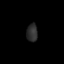
Tissue: lung
Cell type: Others
Senescence score: 0.6716
Nuclear area (px): 194
Mean DAPI intensity: 44.814